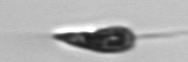
Label: Euglena